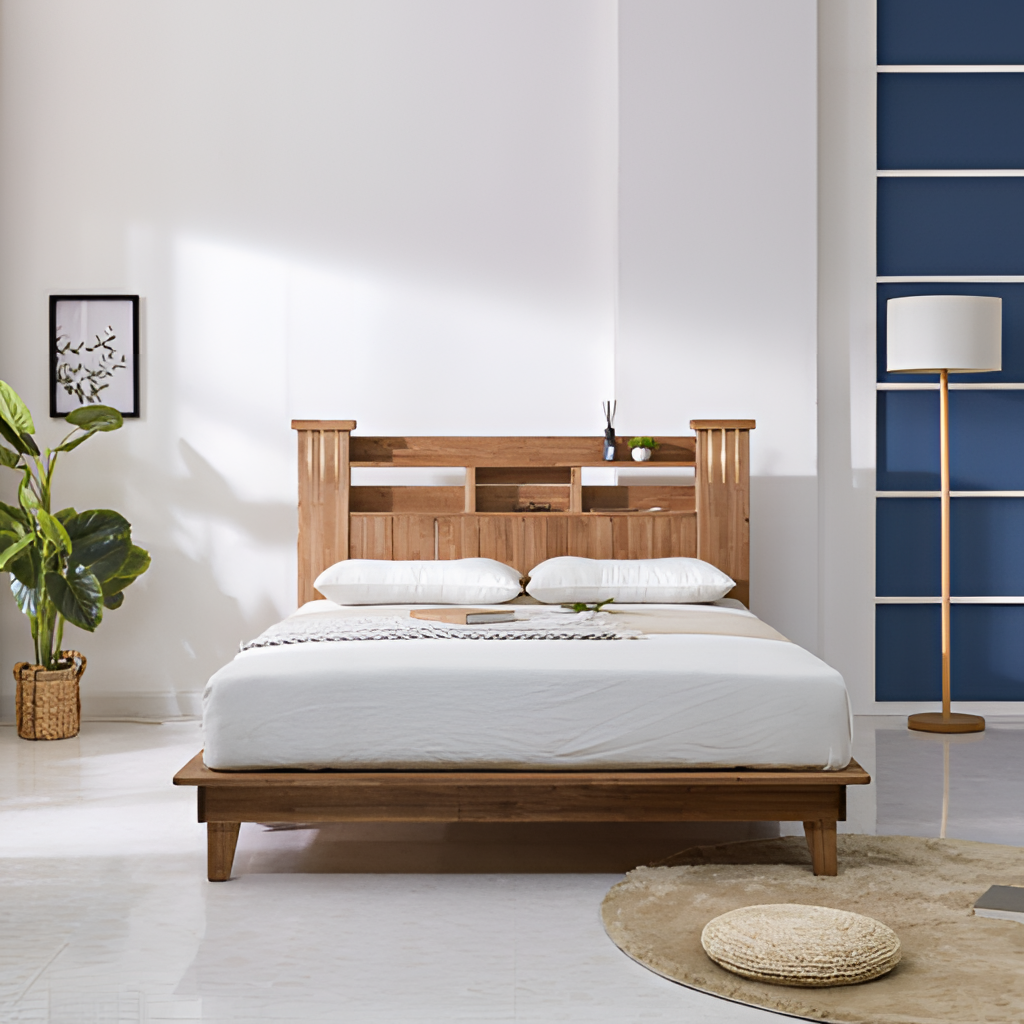
wood bed, bedroom, white and blue paint wallpaper, with vertical two tone pattern, tile flooring, with solid pattern, modern